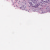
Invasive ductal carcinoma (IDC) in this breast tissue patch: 0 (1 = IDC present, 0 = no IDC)